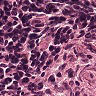
Metastatic tissue present: no